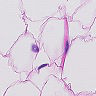
Metastatic tissue present: no